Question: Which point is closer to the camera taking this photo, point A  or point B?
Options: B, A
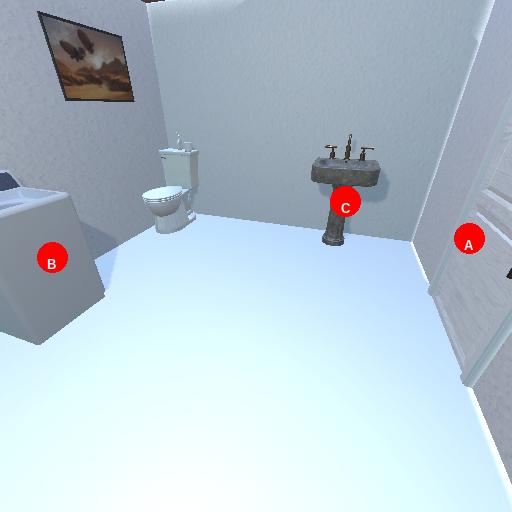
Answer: B